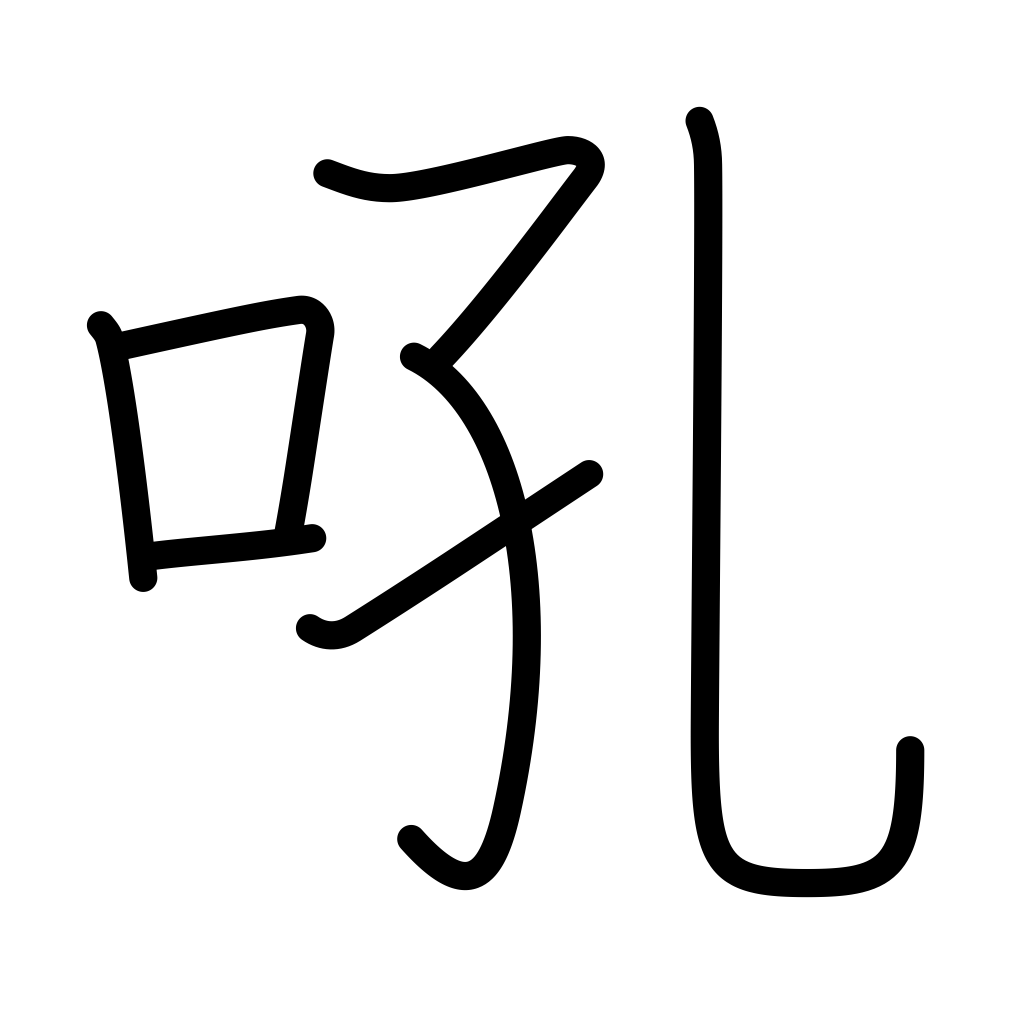
Meaning: bark, bay, howl, bellow, roar, cry